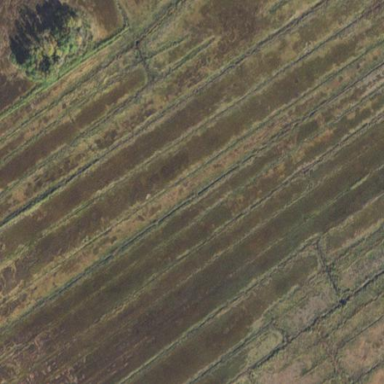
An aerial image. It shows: Farmland with saltmarsh hay crops.